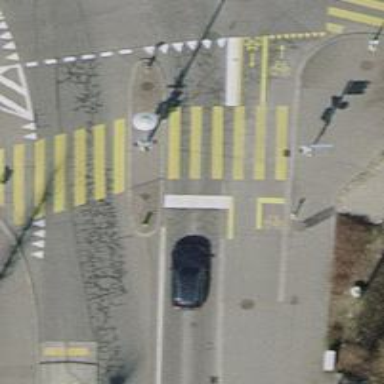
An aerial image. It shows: Road with traffic signals.